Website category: university
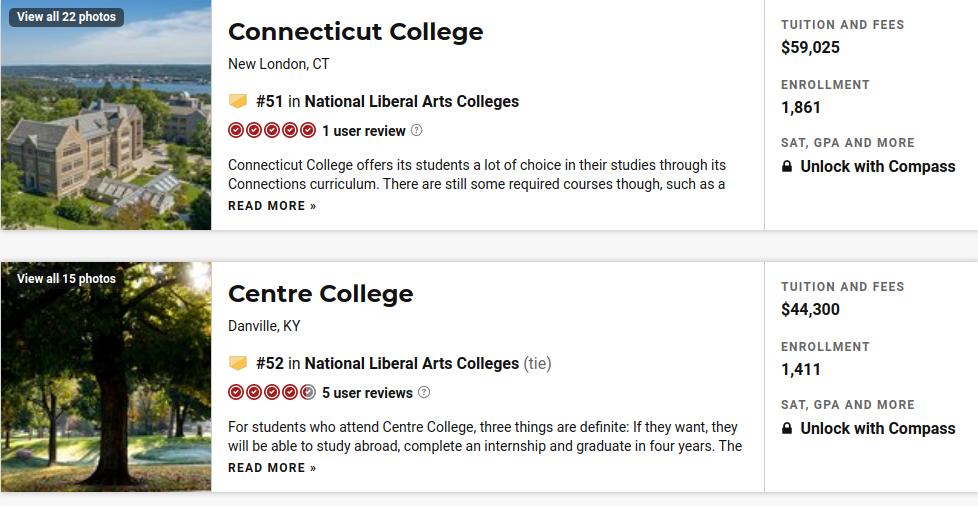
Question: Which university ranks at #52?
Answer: Centre College

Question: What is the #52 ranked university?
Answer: Centre College

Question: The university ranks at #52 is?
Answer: Centre College

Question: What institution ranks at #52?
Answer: Centre College